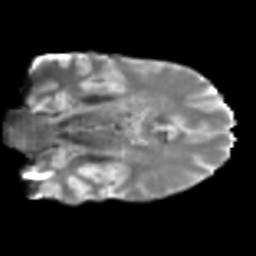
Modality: T2w
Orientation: coronal
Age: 46
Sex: male
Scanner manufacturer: siemens
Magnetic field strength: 3 T
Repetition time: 5 s
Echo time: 0.092 s